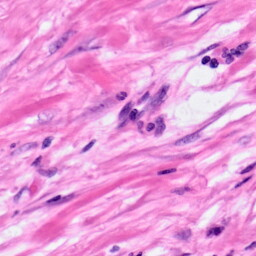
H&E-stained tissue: Pancreatic